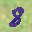
Label: 8